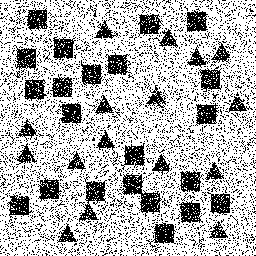
Squares: 22
Triangles: 16
Stars: 0
Total shapes: 38